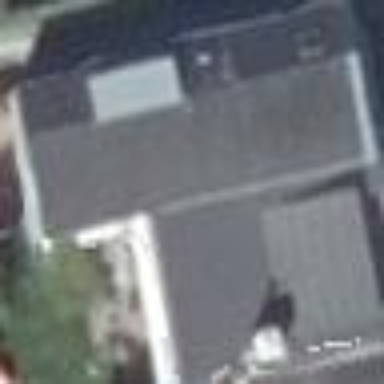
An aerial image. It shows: Detached building with skillion roof shape.